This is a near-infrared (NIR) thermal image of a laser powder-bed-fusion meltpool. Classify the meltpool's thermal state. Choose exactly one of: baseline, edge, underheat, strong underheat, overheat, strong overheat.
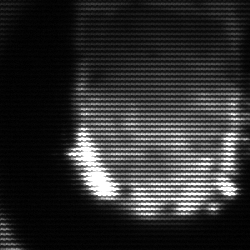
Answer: strong underheat